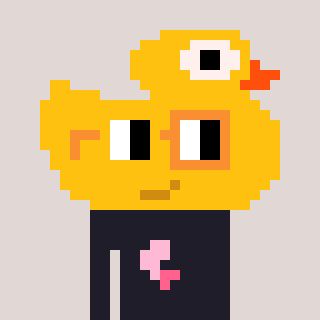
a pixel art character with square yellow and orange glasses, a ducky-shaped head and a grayscale-colored body on a warm background